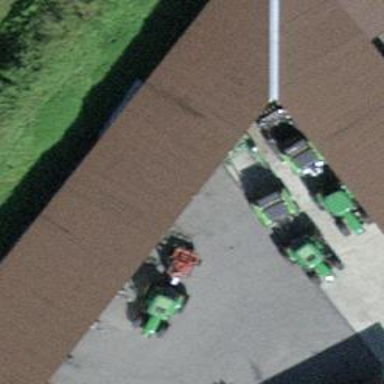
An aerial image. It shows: View of roof of building.